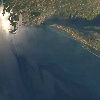
Label: water